Field crop: maize
Growth stage: 2
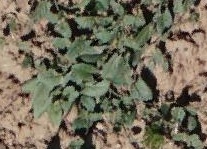
Species: convolvulus